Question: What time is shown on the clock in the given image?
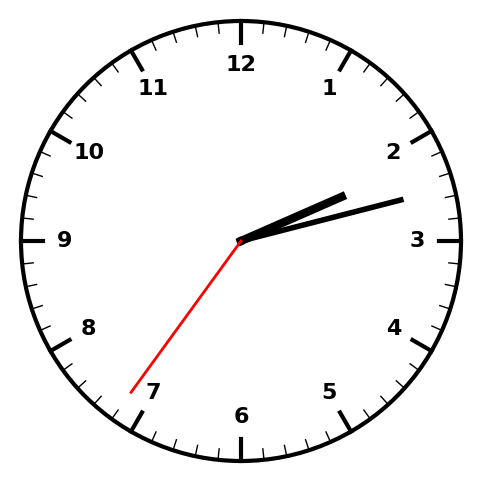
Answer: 02:12:36